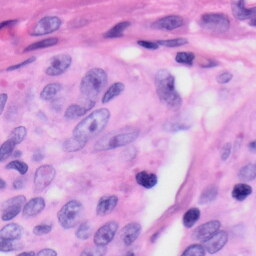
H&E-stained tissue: Skin